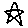
Label: star